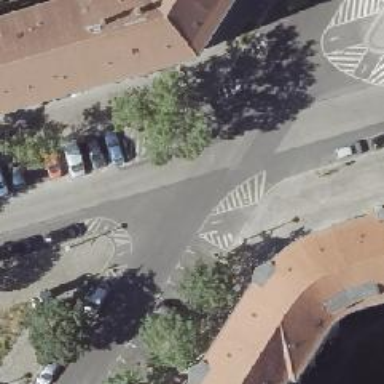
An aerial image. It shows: Unmarked crossing on the road.